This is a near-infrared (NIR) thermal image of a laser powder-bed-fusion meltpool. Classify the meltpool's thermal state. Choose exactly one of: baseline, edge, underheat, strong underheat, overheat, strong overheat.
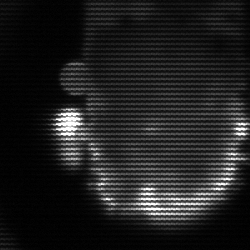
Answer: baseline